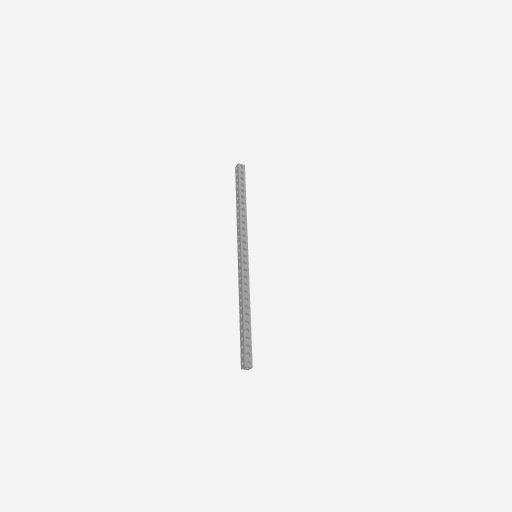
Part: SquareBeam29H